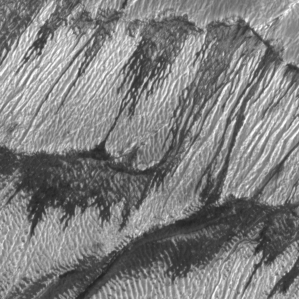
Label: frost